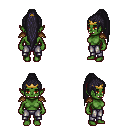
a pixel art fantasy rpg character, female body template, orc, green skin, leather shoulder armor, metal pants, raven extra-long topknot hairstyle, gold tiara, four views (front, back, left, right), 2x2 character sprite sheet, small pixel art, hard edges, no anti-aliasing